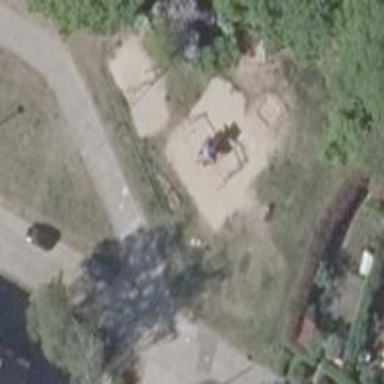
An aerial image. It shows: Playground area for leisure land.